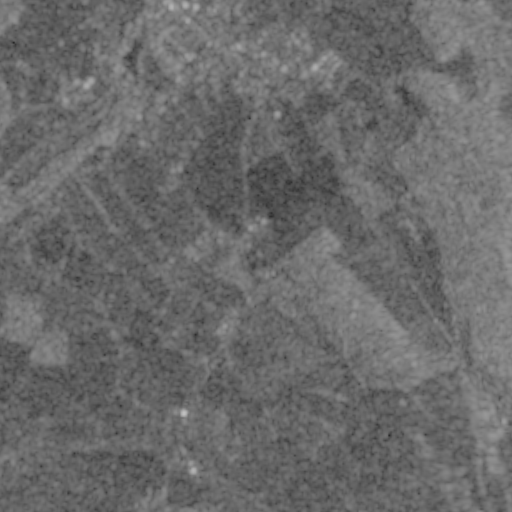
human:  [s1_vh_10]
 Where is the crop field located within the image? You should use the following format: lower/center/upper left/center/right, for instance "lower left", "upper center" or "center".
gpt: The crop field is located in the upper right of the image.
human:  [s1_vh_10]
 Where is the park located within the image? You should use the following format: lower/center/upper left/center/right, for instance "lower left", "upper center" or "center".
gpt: The park is located in the upper right of the image.
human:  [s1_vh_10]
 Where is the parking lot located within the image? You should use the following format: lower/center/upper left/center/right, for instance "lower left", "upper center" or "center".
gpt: There is no parking lot in the image.

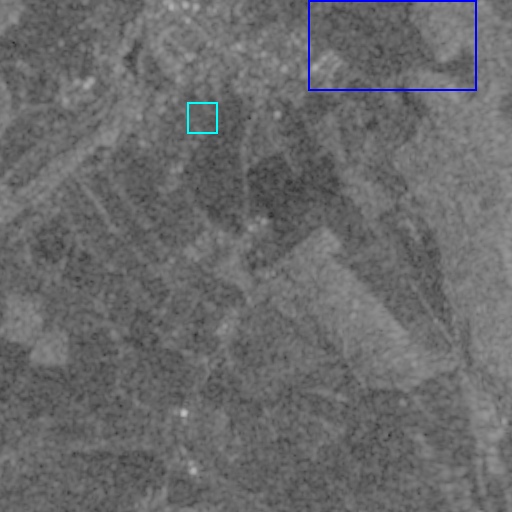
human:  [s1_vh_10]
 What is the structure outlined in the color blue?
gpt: The structure outlined in blue is a crop field.
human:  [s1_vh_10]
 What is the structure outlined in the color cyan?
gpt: The structure outlined in cyan is a park.
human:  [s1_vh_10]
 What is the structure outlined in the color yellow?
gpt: There is no yellow outline.